Interaction volume radius: 5 \u00c5
Interaction volume height: 10 \u00c5
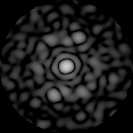
Disorder parameter: 0.778